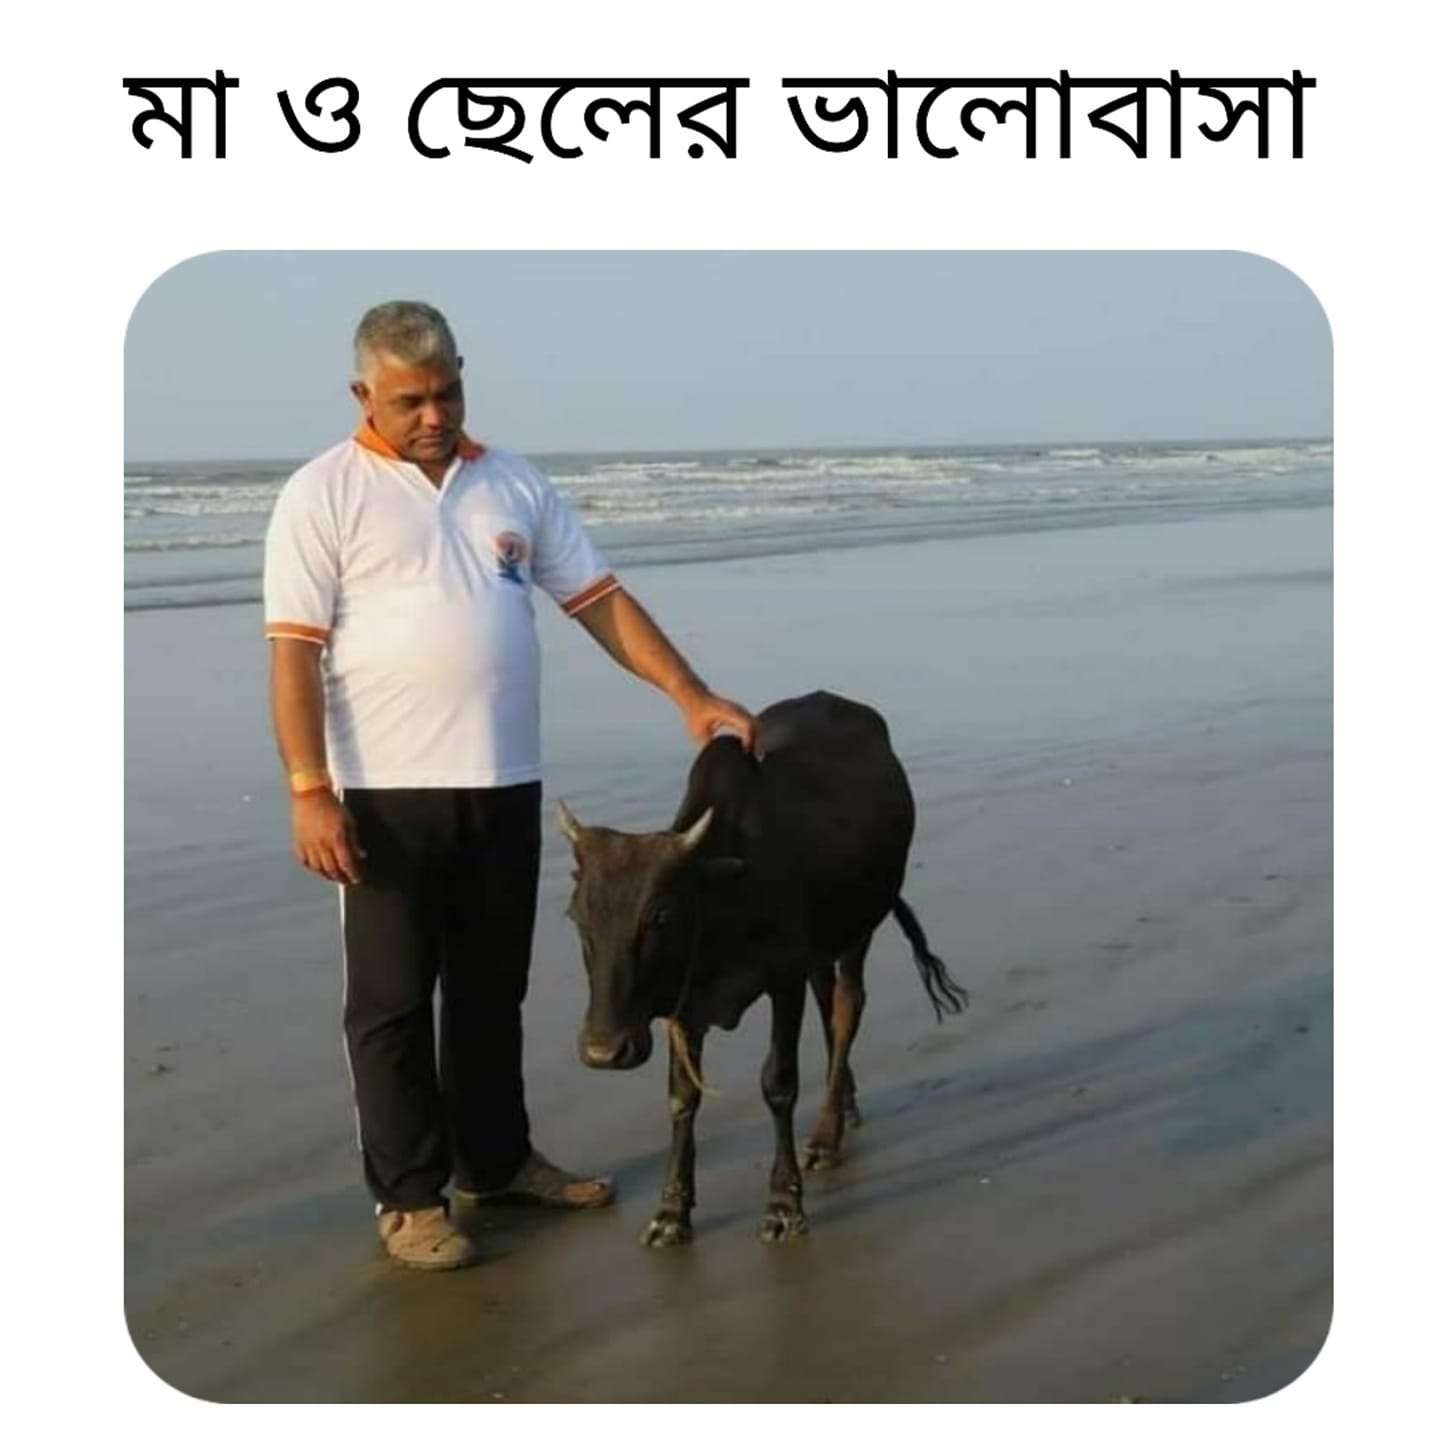
Caption: মা ও ছেলের ভালোবাসা
Label: hate